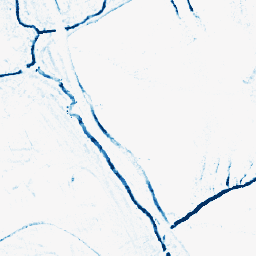
Category: morphological
Decomposition family: morphological_rect
Decomposition parameters: operation: closing
width: 5
height: 5
Upsampling method: nearest
Upsampling parameters: scale: 2
Upsampling scale: 2